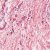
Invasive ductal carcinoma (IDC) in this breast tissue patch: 0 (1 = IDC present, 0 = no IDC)